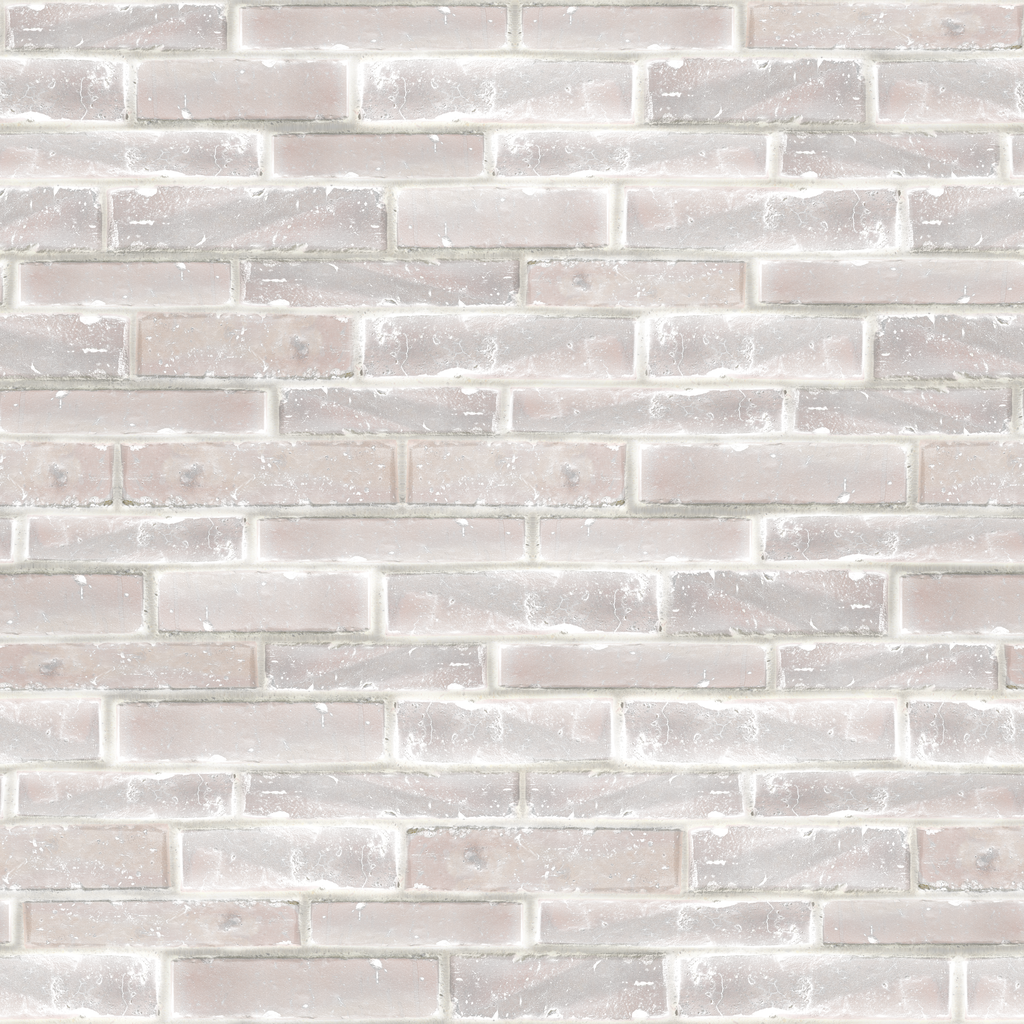
Texture map type: Color